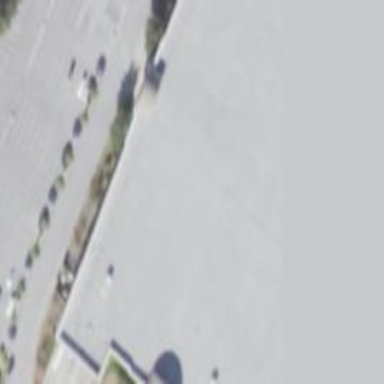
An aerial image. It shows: Department store building.